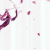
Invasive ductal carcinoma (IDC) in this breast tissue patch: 0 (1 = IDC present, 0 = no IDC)